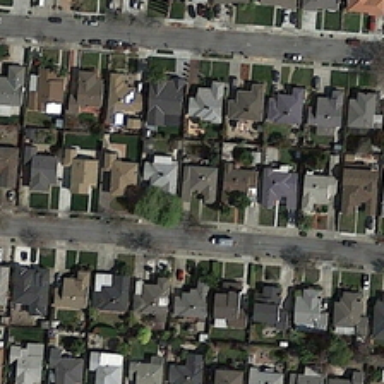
The residential buildings on both sides of the road are neatly arranged .